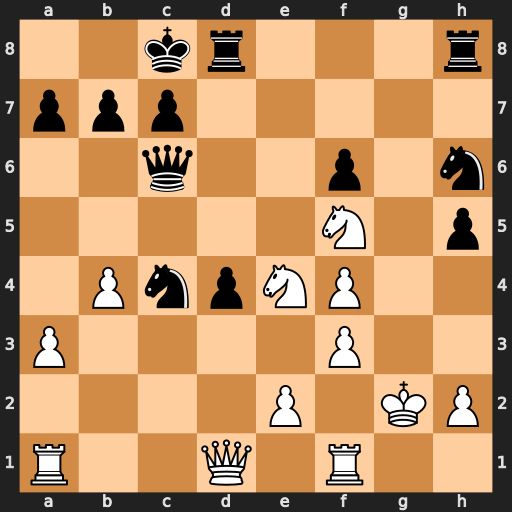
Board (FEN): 2kr3r/ppp5/2q2p1n/5N1p/1PnpNP2/P4P2/4P1KP/R2Q1R2
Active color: w
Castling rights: -
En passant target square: -
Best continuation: Ne7+ Kd7 Nxc6